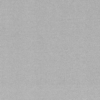
Label: dusty